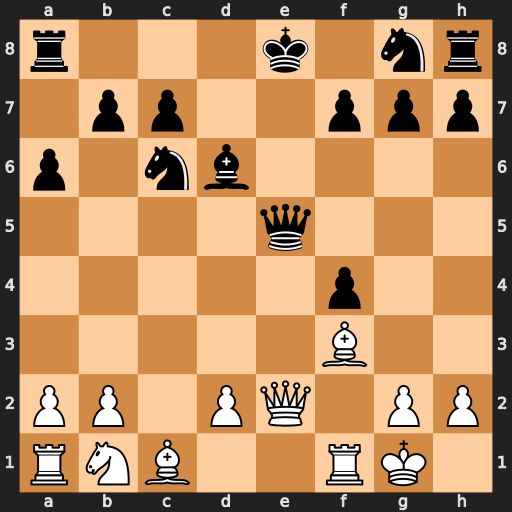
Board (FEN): r3k1nr/1pp2ppp/p1nb4/4q3/5p2/5B2/PP1PQ1PP/RNB2RK1
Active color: w
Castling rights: kq
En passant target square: -
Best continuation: Bxc6+ bxc6 Qxe5+ Bxe5 Re1 Ne7 Rxe5